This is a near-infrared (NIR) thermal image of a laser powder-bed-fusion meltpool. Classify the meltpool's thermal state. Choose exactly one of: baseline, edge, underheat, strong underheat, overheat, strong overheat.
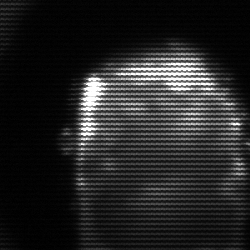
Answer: baseline